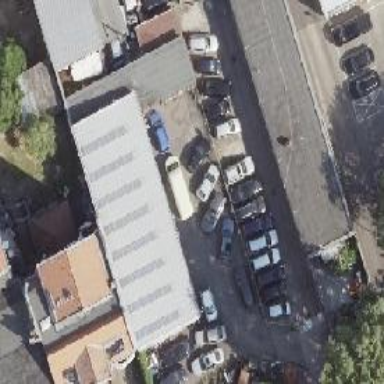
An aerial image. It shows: Car shop.